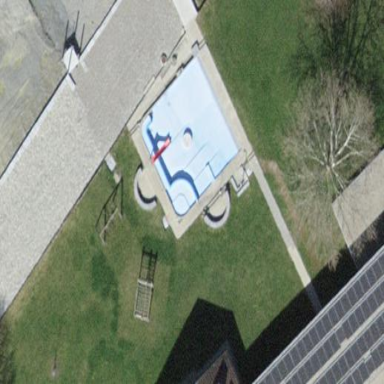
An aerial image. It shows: Swimming pool located in leisure land.